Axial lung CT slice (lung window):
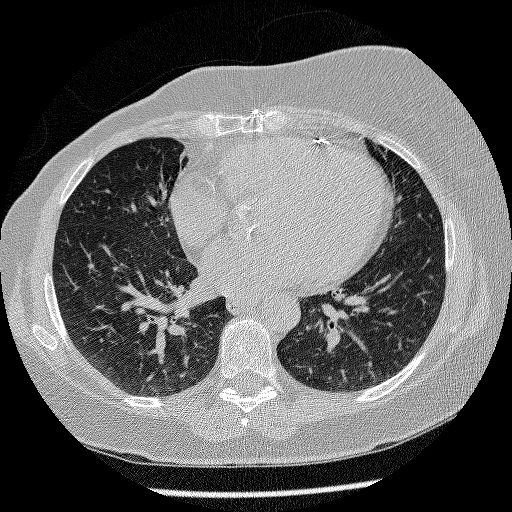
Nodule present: no